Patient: sex M, age 47
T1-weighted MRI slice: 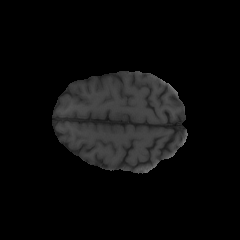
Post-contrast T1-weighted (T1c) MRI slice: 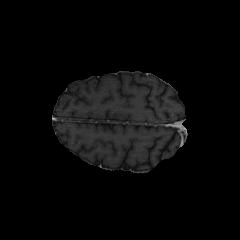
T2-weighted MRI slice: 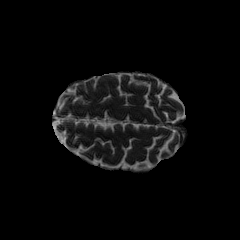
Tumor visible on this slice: no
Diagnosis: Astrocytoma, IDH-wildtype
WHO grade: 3